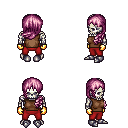
a pixel art fantasy rpg character, male body template, skeleton, brown sleeveless shirt, red pants, pink left-swept hairstyle, gold gloves, metal boots, four views (front, back, left, right), 2x2 character sprite sheet, small pixel art, hard edges, no anti-aliasing